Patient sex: M
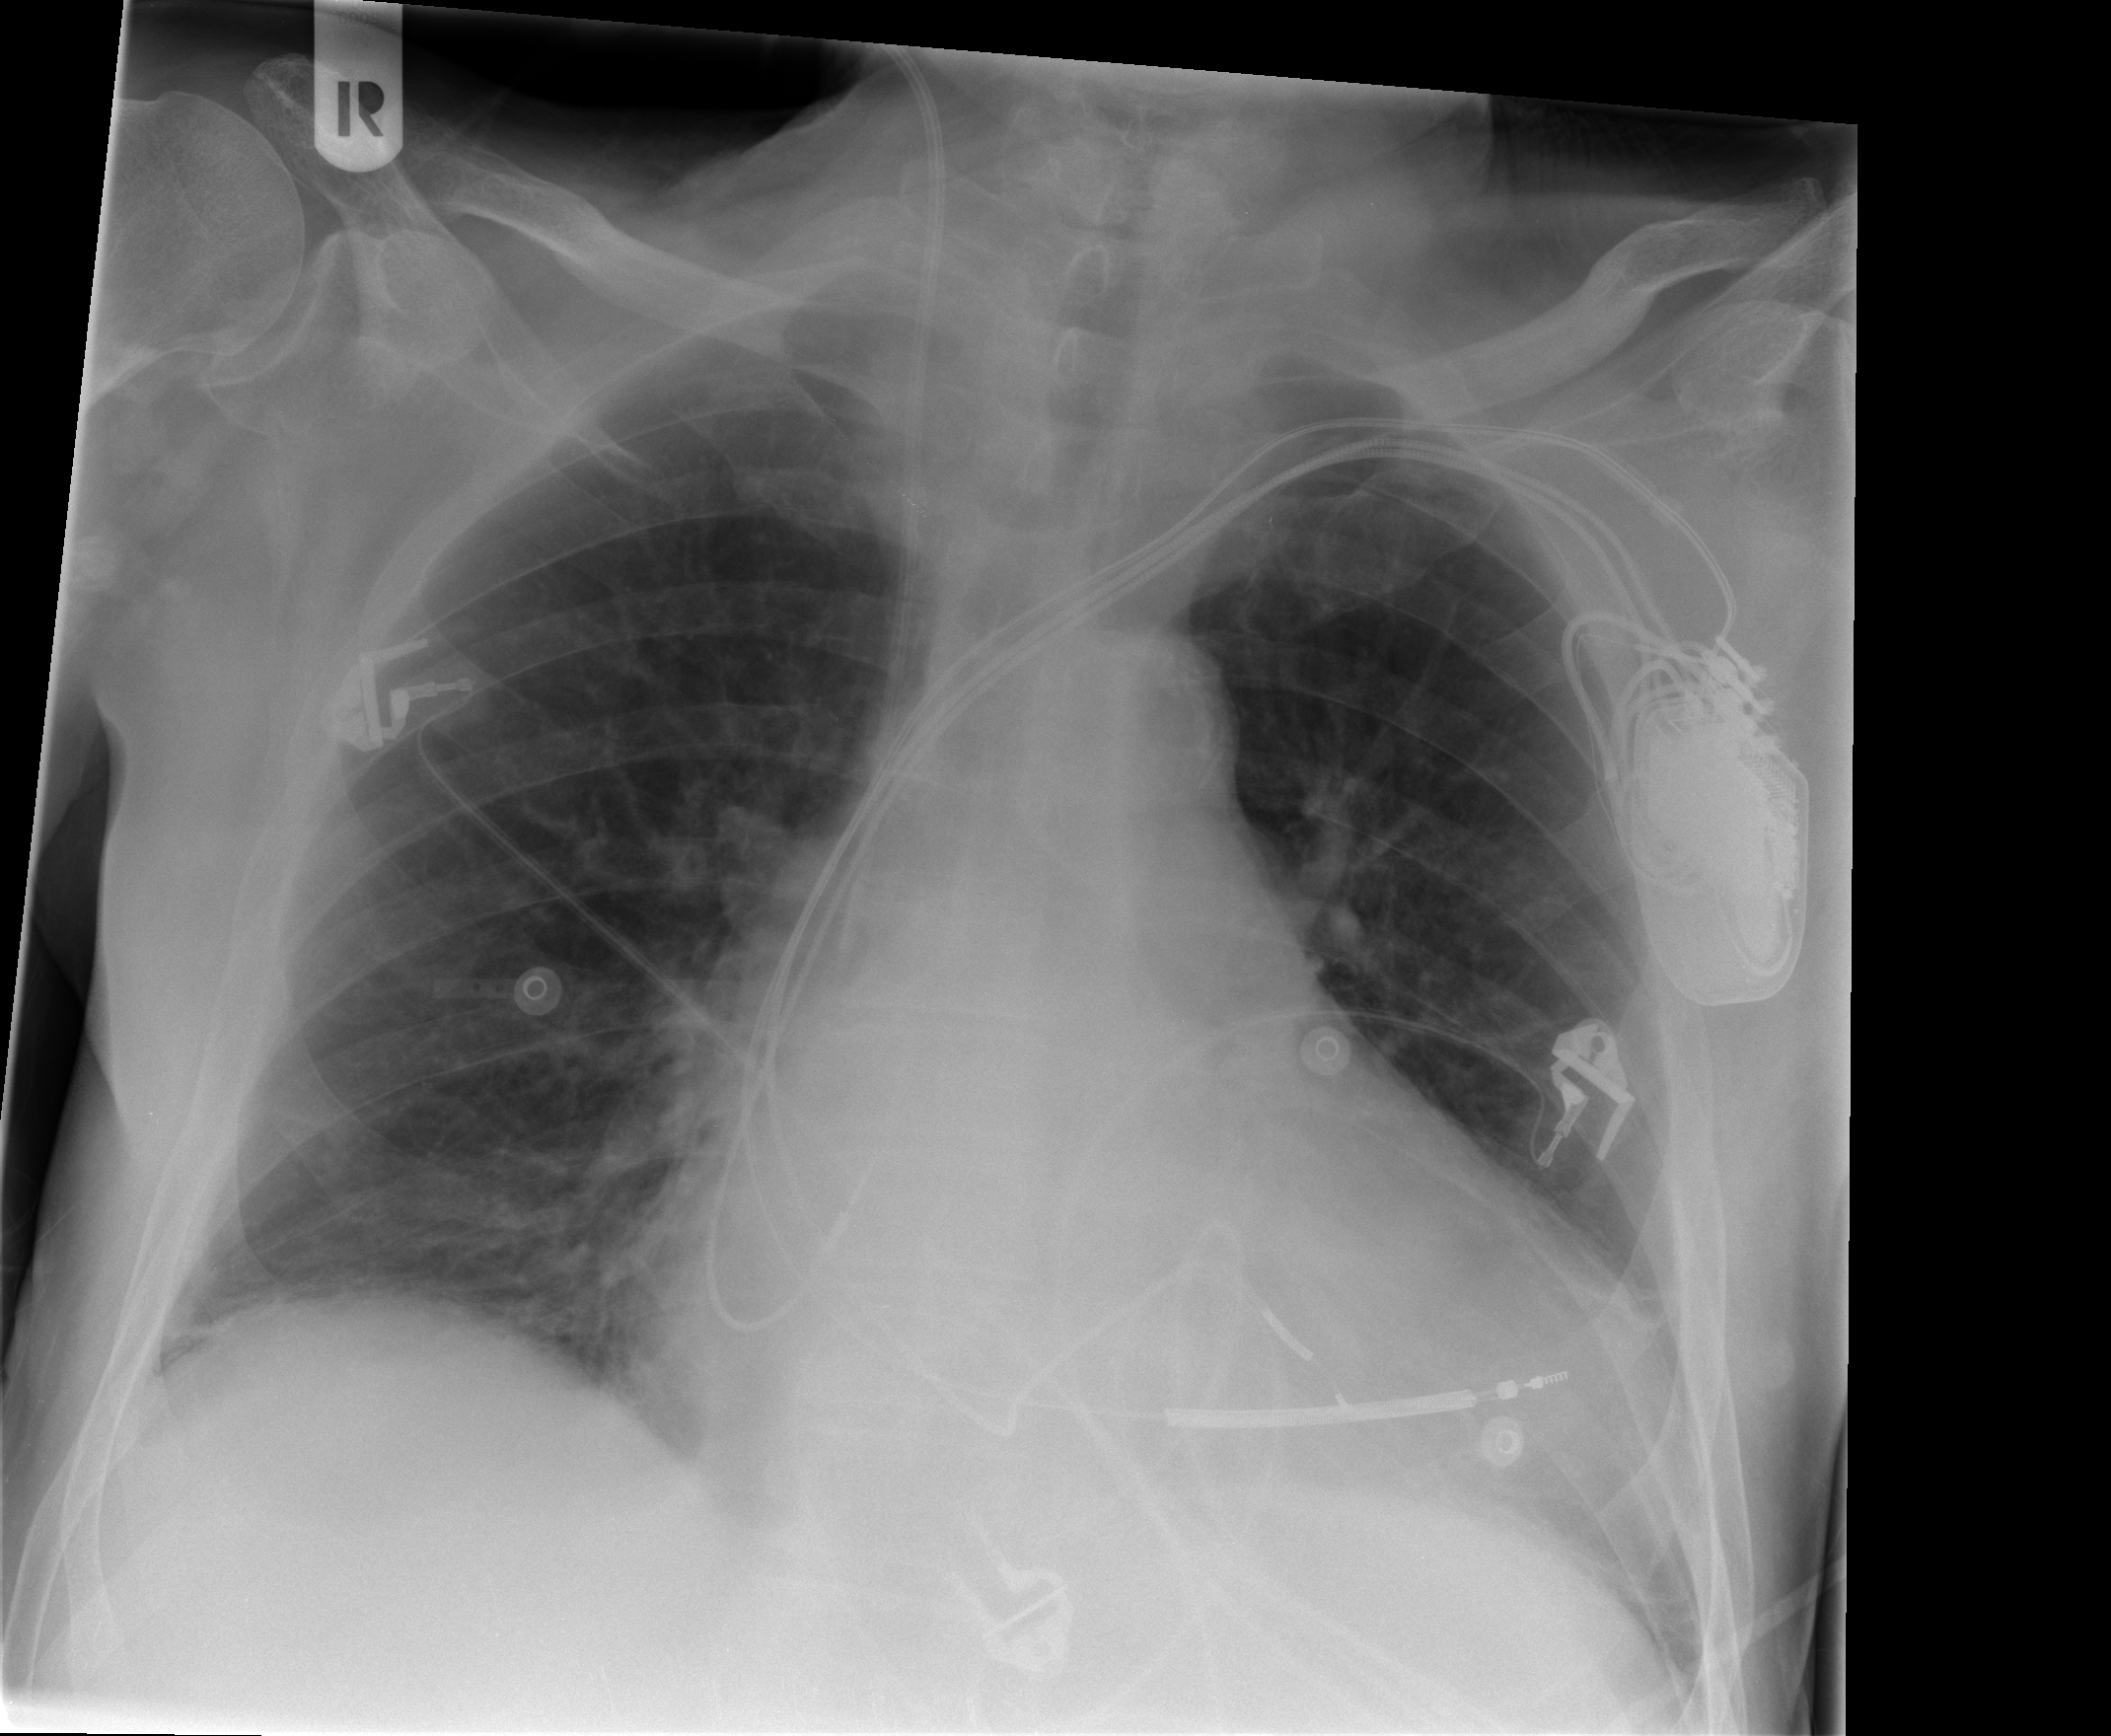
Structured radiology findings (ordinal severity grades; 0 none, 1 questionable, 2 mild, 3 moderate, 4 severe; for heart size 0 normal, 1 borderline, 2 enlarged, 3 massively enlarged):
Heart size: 2
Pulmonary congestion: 2
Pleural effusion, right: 0
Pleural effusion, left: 0
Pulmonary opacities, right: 0
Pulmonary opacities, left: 0
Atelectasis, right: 0
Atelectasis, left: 0